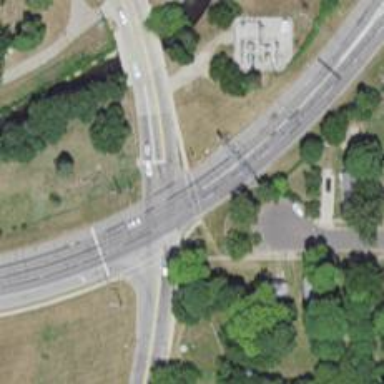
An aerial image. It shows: Marked road crossing.